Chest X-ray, AP view. Patient: 42 years old, sex M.
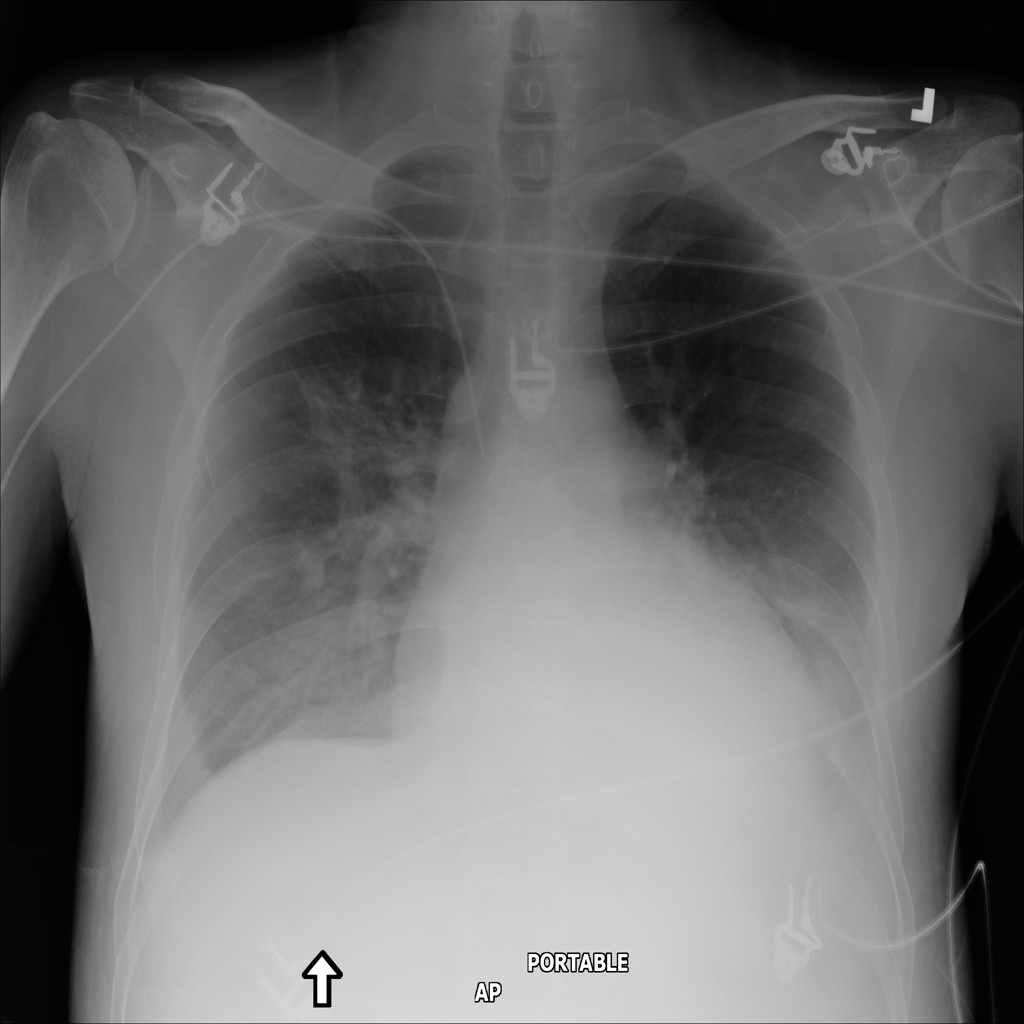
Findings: Atelectasis, Effusion